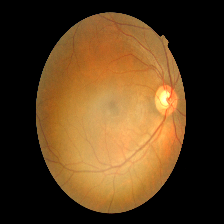
Diabetic retinopathy grade: Mild